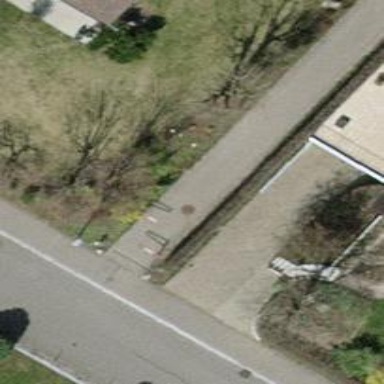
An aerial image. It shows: Cycle barrier.